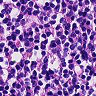
Metastatic tissue present: no